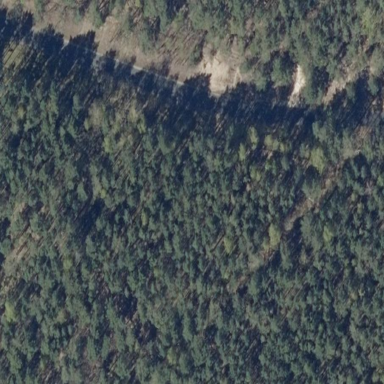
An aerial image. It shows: Forest area.